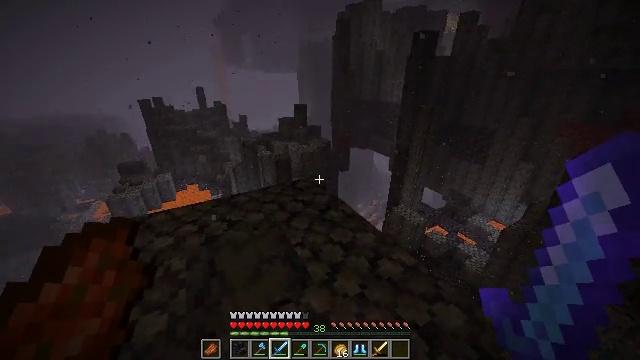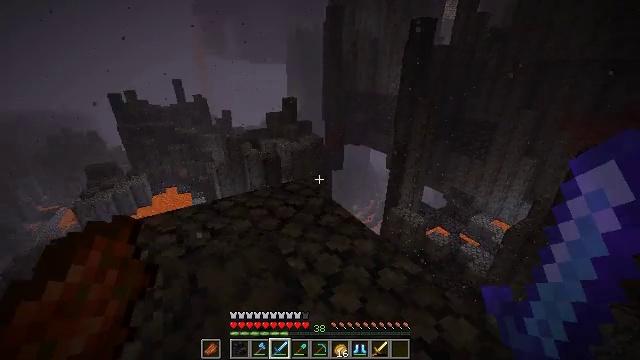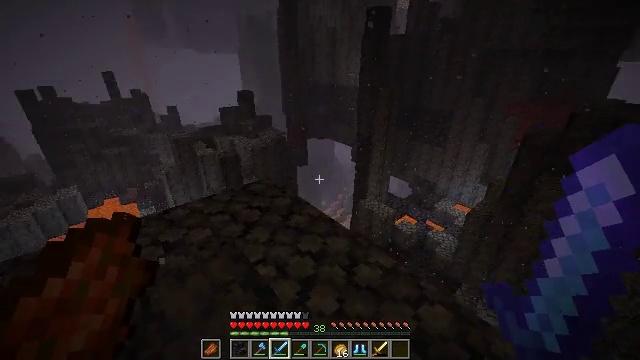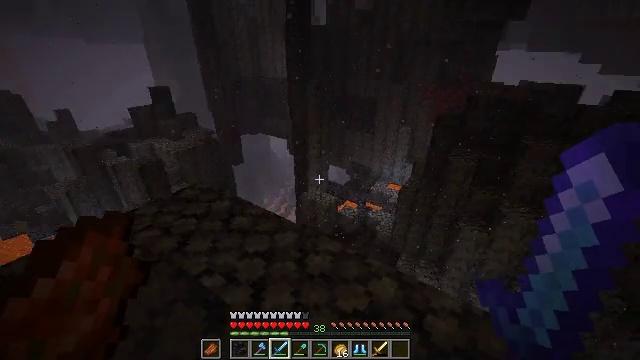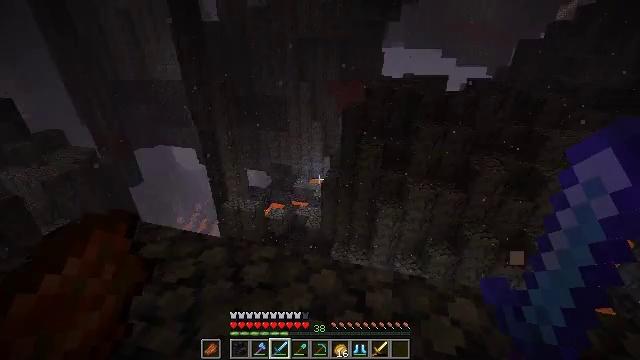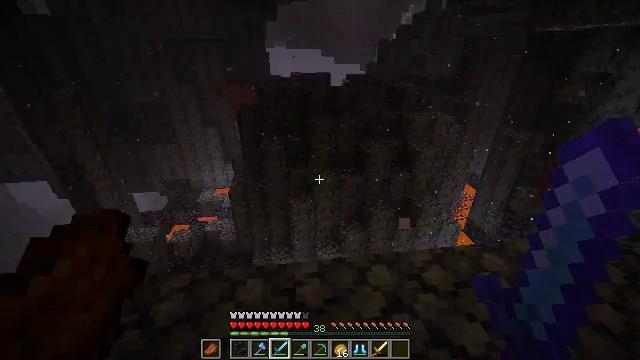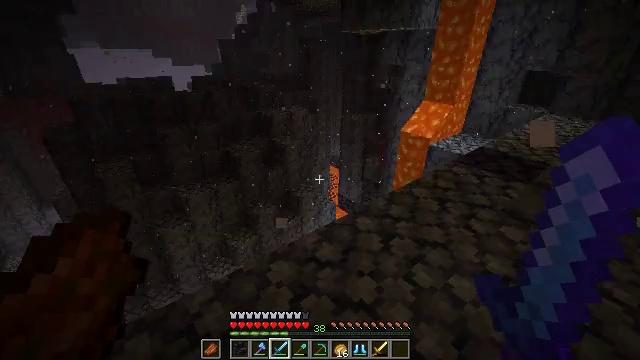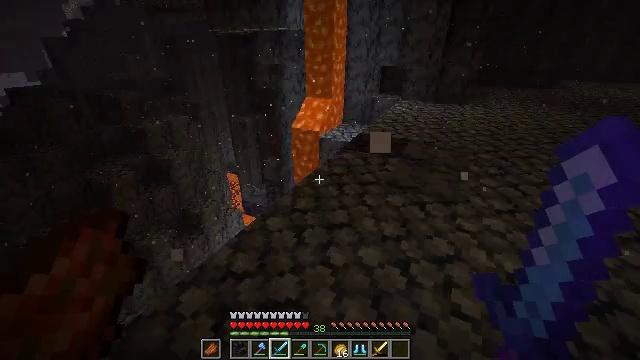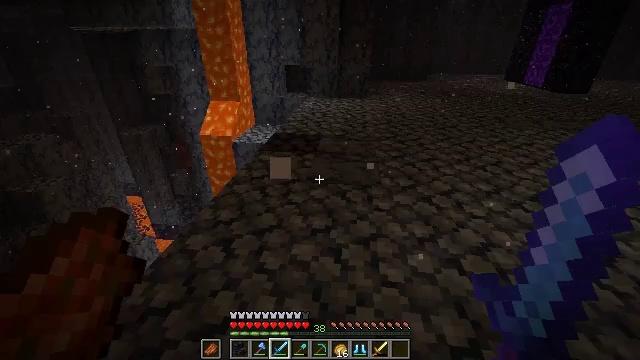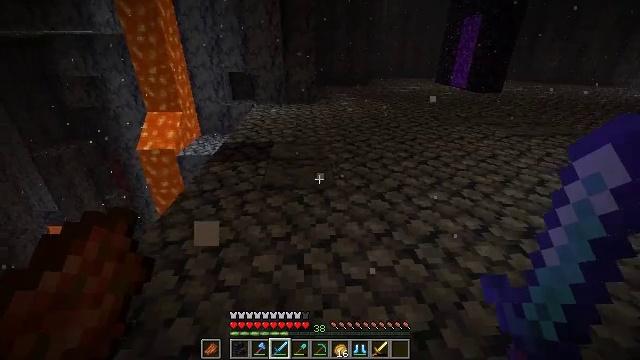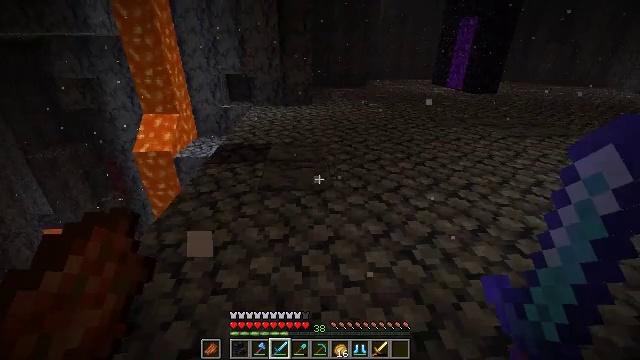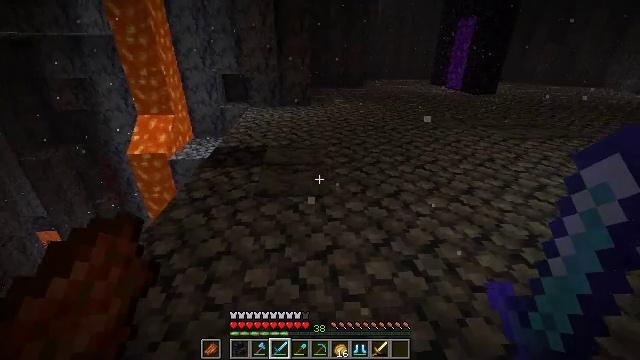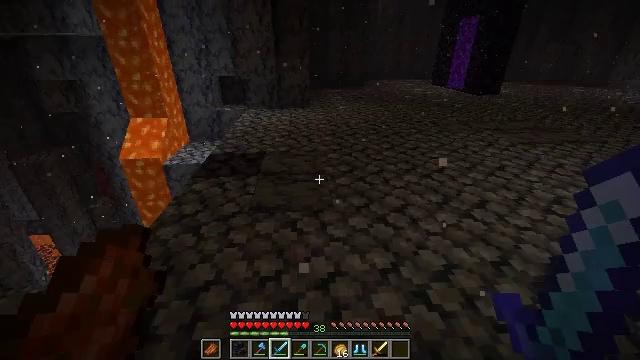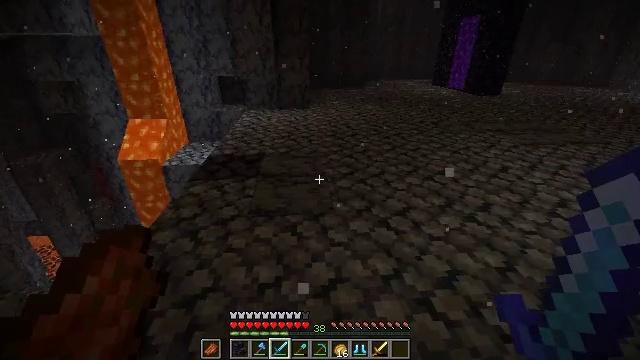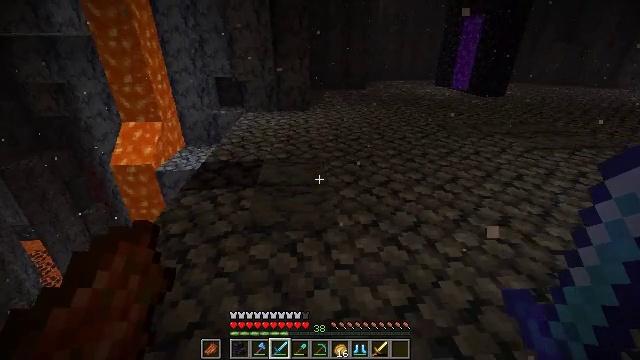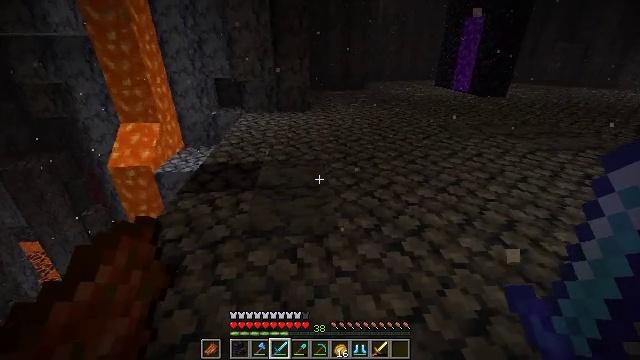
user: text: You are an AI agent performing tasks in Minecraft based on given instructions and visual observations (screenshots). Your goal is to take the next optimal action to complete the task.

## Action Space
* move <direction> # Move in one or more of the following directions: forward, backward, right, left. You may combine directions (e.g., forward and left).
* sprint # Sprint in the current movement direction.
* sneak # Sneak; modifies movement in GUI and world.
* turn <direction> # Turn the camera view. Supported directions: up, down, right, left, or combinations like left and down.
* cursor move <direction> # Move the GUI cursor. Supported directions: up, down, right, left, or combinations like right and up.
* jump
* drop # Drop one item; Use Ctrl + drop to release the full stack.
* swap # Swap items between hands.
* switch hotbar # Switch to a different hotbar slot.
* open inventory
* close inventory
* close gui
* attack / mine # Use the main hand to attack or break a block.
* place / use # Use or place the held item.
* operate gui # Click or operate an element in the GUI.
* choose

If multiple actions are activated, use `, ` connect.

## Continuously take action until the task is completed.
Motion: motion action
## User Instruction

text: Break the fire block.
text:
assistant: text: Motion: turn right
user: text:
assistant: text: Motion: turn right
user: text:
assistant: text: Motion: turn right and down
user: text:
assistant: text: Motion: turn right
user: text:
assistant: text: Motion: turn right
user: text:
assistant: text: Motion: turn right
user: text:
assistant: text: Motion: turn right
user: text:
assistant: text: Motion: turn right
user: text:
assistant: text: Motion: turn right and up
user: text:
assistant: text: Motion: move forward
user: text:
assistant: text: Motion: move forward
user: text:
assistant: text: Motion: move forward
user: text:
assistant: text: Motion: move forward
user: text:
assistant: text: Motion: move forward, sprint
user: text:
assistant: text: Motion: move forward, sprint
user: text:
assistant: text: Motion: move forward, sprint
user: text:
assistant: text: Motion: move forward, sprint
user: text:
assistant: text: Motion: move forward, turn right
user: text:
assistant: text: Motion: move forward, turn right and up
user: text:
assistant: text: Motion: move forward, turn right and up, jump
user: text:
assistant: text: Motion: move forward, turn right and up, jump
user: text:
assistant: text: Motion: move forward, turn right and up, jump
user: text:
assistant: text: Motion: move forward, turn right, jump
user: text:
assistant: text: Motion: move forward, turn right, jump
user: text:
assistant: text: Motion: move forward, turn right, jump
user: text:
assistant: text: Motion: move forward, turn right, jump
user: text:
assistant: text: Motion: move forward, jump
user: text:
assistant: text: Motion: move forward, turn right, jump
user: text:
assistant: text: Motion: move forward, sprint, turn right, jump
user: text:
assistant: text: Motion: move forward, sprint, turn right, jump